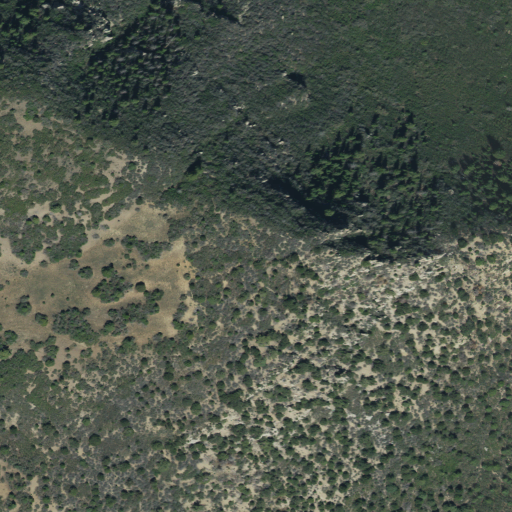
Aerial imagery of mountain in Utah named Cedar Mountain containing evergreen forest, shrub, and deciduous forest